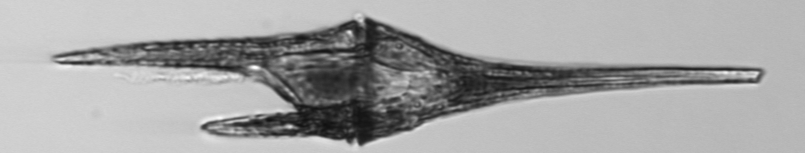
Label: Tripos_furca